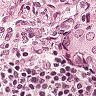
Metastatic tissue present: yes